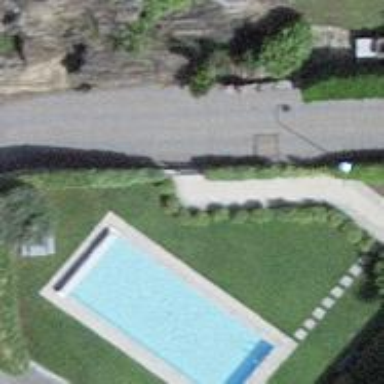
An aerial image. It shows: Swimming pool located in leisure land.